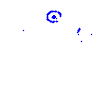
Particle: proton